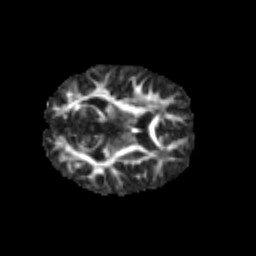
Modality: FA
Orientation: axial
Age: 7
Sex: male
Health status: healthy